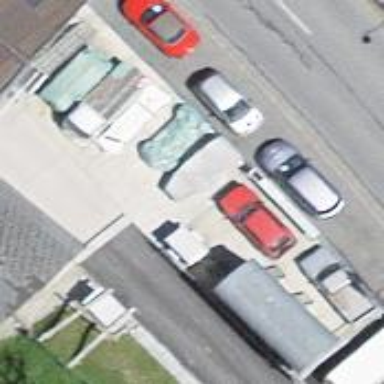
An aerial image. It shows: View of roof of building.